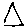
Label: triangle